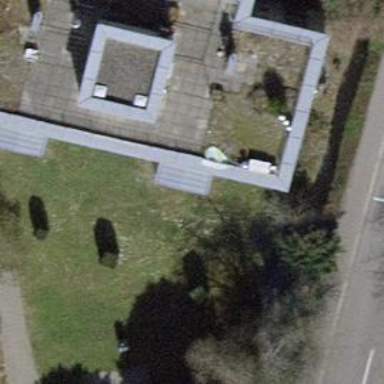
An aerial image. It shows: Flat-roofed apartment building.